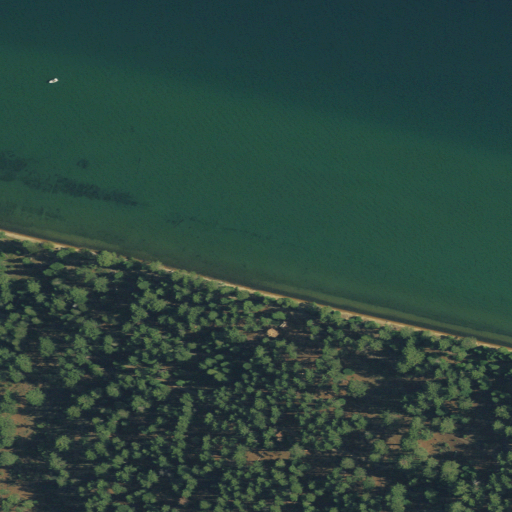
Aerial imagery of beach in California named Kiva Beach containing open water, evergreen forest, open development, low intensity development, and grassland